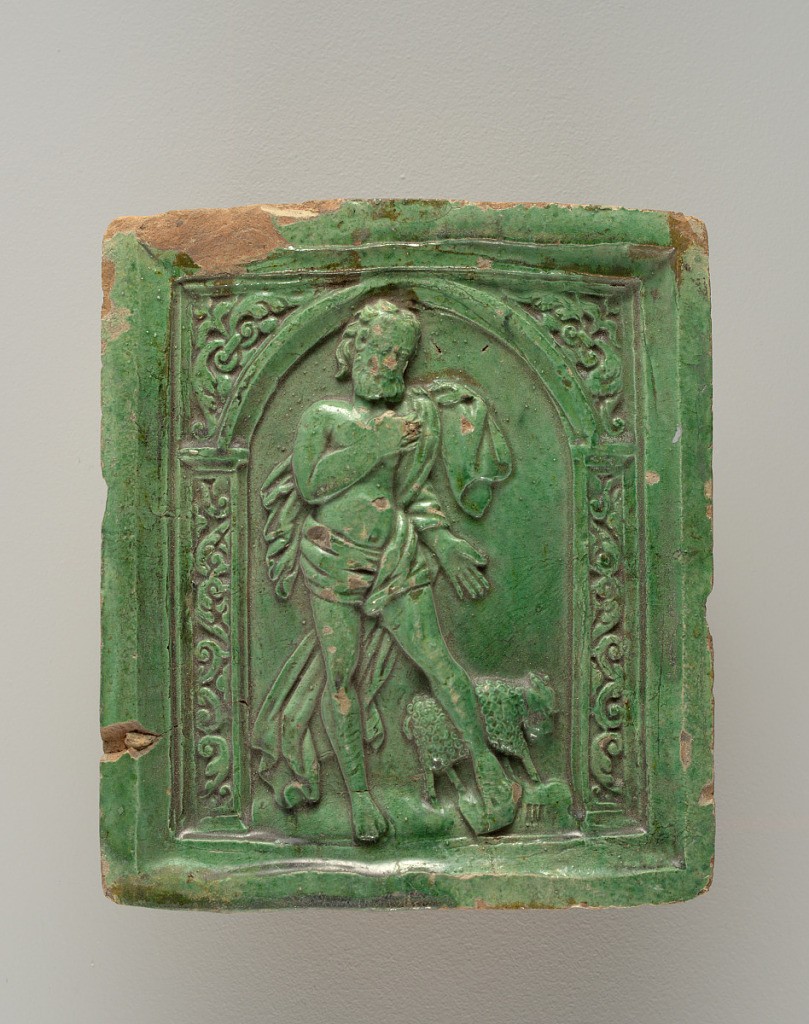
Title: Tile
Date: late 16th century
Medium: Glazed earthenware
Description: On glazed rectangular face, a relief representing S. John with the lamb within a decorated arch. The remainder of the tile, including the heavy box-like projection behind the face, is unglazed.